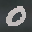
Label: 0